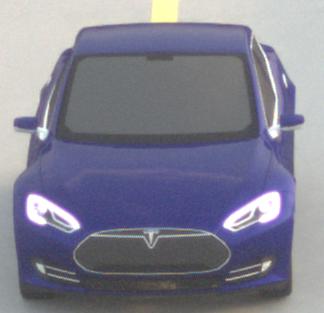
Make: Tesla
Model: Model S 60
Detailed model: Model S
Model produced from: 2013/10
Model produced until: 2014/10
Doors: 5
Color: blue
Road condition: dry road
Daytime: sunrise or sunset
Contrast: low contrast